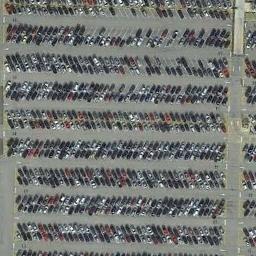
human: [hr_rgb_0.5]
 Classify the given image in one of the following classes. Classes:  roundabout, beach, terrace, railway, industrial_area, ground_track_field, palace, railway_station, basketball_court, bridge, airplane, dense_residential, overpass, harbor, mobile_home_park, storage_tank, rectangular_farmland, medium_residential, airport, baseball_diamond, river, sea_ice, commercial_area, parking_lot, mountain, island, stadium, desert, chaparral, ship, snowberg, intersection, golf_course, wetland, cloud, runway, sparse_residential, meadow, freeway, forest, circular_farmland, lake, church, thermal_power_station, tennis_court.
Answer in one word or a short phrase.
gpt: parking_lot